Question: I am confused by the plotting of a 3D graph.
Firstly, the matrix for x and y-axis are shown below.
'''
x =
0 71 142 213 284 355 426
0 71 142 213 284 355 426
0 71 142 213 284 355 426
0 71 142 213 284 355 426
0 71 142 213 284 355 426
0 71 142 213 284 355 426
y =
0 0 0 0 0 0 0
71 71 71 71 71 71 71
142 142 142 142 142 142 142
213 213 213 213 213 213 213
284 284 284 284 284 284 284
355 355 355 355 355 355 355
'''
and the data is shown below.
'''
Data =
16 16 16 27 29 24 21
17 17 15 26 29 16 16
15 13 12 25 34 14 15
12 10 9 28 18 11 11
77 9 6 62 7 9 8
4 4 4 131 3 4 6
'''
Then I used this code.
'''
mesh(x,y,Data)
xlabel('x')
ylabel('y')
zlabel('Data')
'''
And I got this graph:

What I am confused by is why the point of Data(6,4)=131 is at point (1,4) in the graph.
Also, you can see that the point of Data(5,1)=77 is at the point (1,2) in the graph.
Why does the position of any points in the graph reverse in up-down direction with the position in the matrix?
Is this a normal thing? Or, is there any problem in my code.
I am newcomer in Matlab but feel this up-down reversed plot is strange in my common sense.
---
(Edit) Thanks Dan, then I will describe why the exact shape of data is important to me. My work is to measure some specific parameter, such as humidity, in a room. The "spatially" measured result is shown "exactly" below.
'''
16 16 16 27 29 24 21
17 17 15 26 29 16 16
15 13 12 25 34 14 15
12 10 9 28 18 11 11
77 9 6 62 7 9 8
4 4 4 131 3 4 6
'''
According to the data, the humidity in the South direction of the room is highest (131). However, when I make a graph in MATLAB, the point 131 turns to be at the North direction of the "Mathematical model" as shown in the graph above. So, it makes me difficult to put that graph into a report. I know that I can rotate the graph but if I rotate, the origin point turns to be strange and also causes other left-right reverse problem instead. You may say that my graph is Mathematically correct but it is still strange to make a report with this reverse problem. Is there any way to fulfill this task? I have tried to reverse the data in up-down and left-right direction in the matrix but it doesn't help.
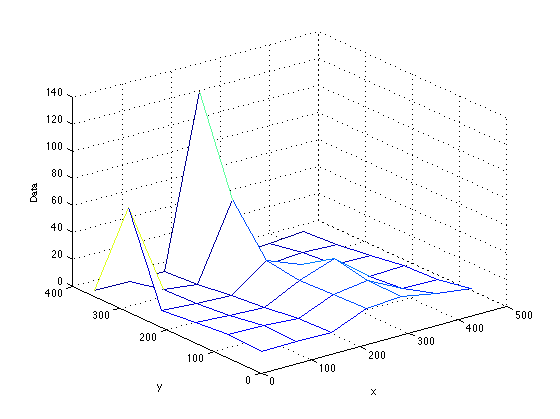
Answer: The point with value '131' is not at point (1,4) in your graph at all but rather at x-y-point (213,355) which is exactly correct. All you need to do to get what it sounds like you desire is rotate the image... there is nothing wrong here. It is very simple to rotate from the figure window, or else you could <URL> too